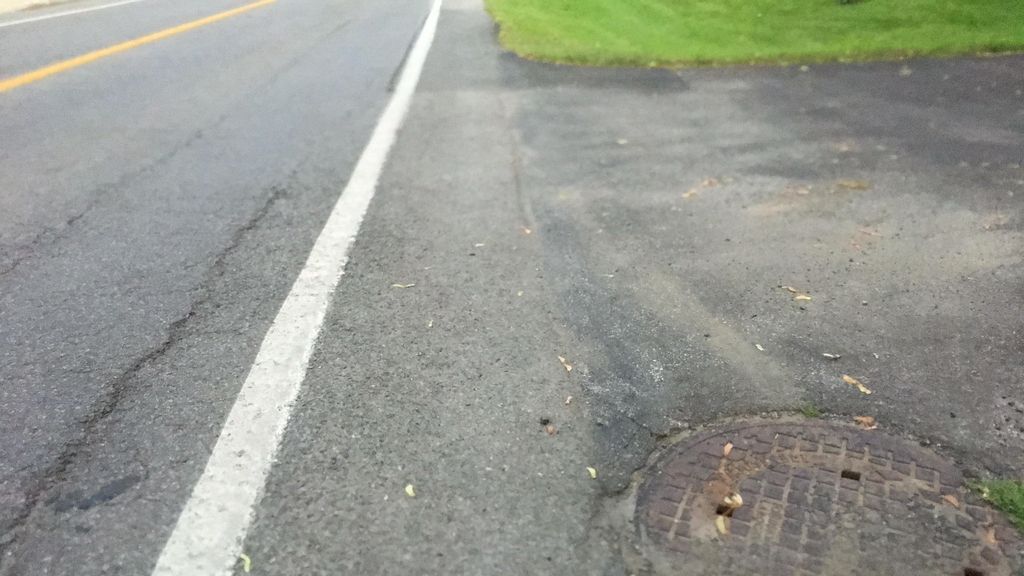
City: montreal